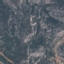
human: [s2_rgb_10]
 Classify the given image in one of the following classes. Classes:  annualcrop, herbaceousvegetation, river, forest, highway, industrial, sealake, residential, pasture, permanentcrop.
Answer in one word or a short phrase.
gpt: HerbaceousVegetation